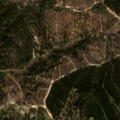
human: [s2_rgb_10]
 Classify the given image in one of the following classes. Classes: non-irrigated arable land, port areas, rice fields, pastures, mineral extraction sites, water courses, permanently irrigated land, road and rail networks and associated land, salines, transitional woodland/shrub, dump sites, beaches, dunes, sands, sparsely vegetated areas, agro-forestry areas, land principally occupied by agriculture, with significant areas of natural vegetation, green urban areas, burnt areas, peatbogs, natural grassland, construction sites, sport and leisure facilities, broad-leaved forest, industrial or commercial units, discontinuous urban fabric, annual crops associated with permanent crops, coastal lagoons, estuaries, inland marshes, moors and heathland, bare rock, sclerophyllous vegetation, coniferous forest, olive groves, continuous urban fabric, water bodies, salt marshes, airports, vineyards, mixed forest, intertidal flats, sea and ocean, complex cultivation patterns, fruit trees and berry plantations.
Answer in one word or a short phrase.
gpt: broad-leaved forest, mixed forest, transitional woodland/shrub